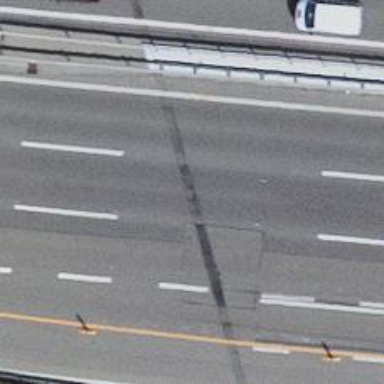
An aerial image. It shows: Asphalt motorway.